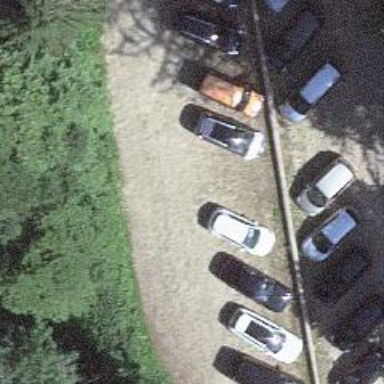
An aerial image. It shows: Parking aisle designated as service road.